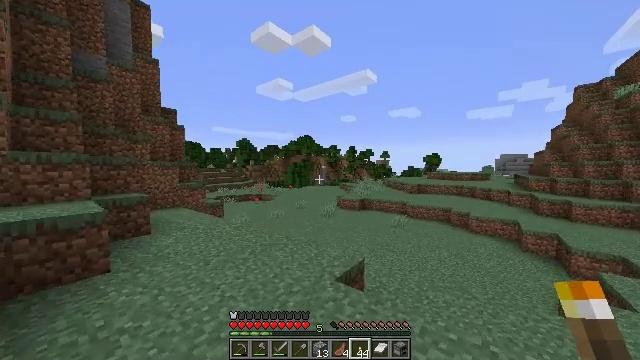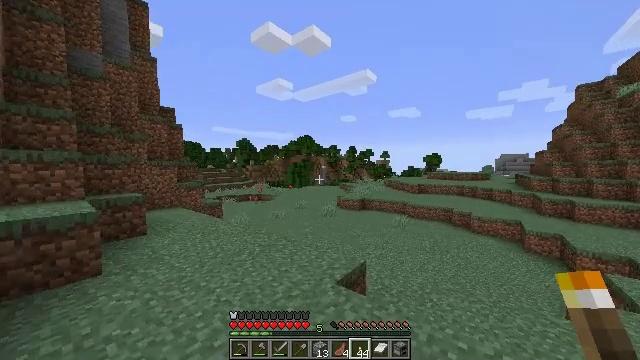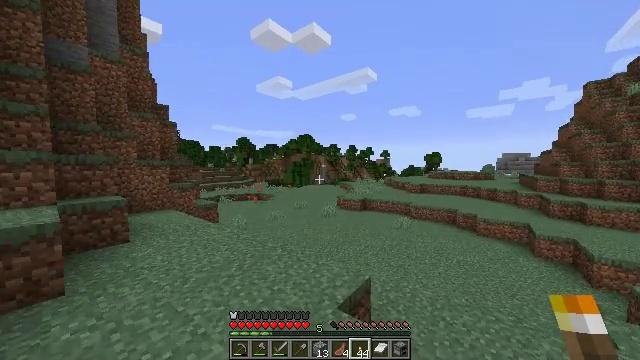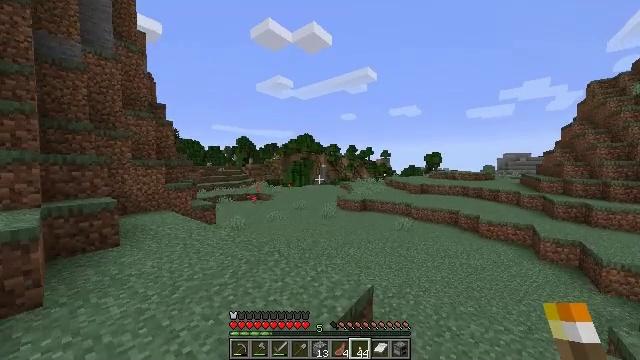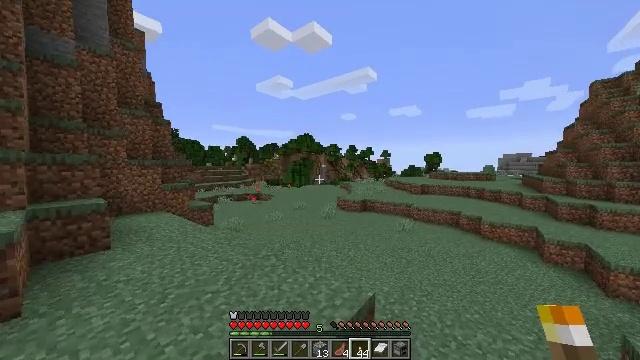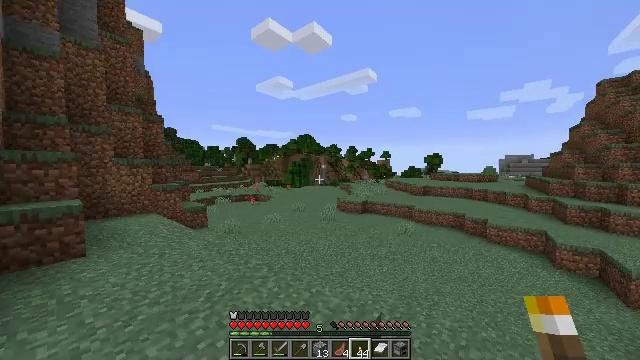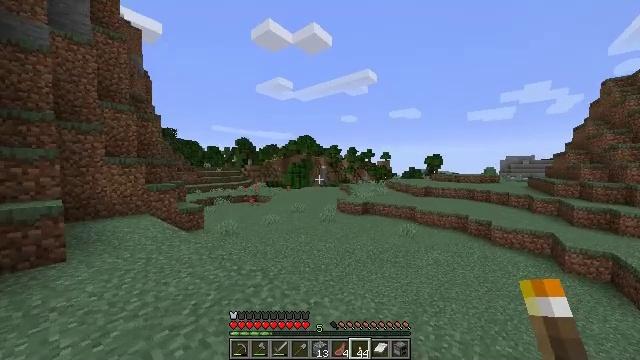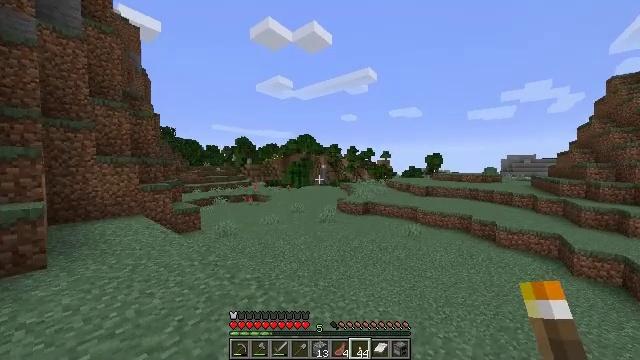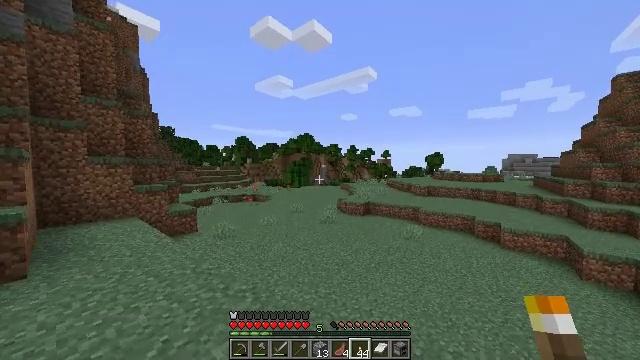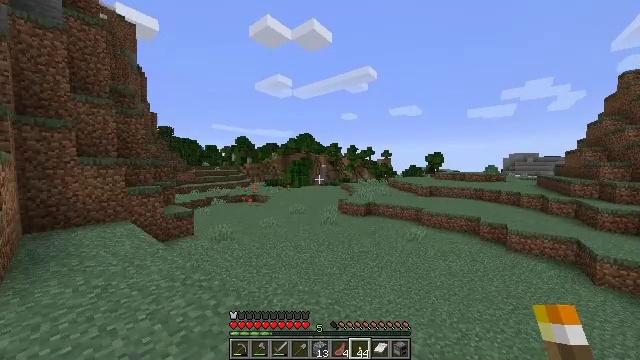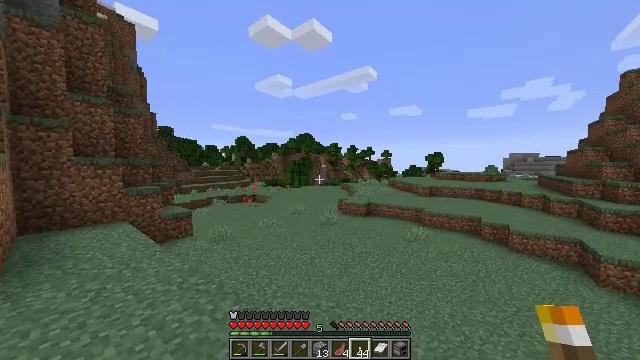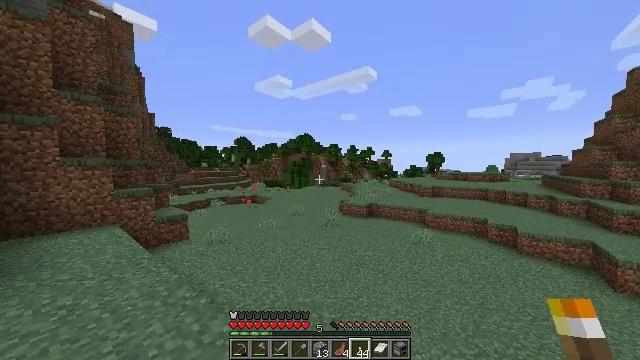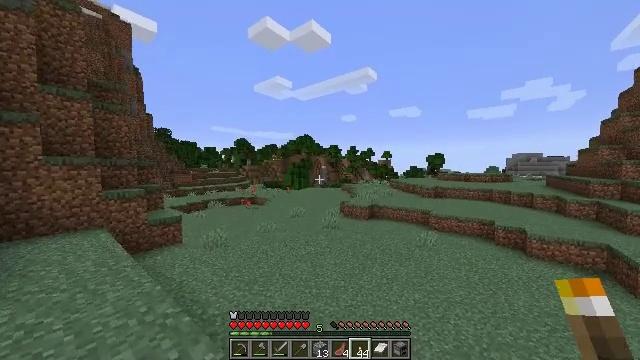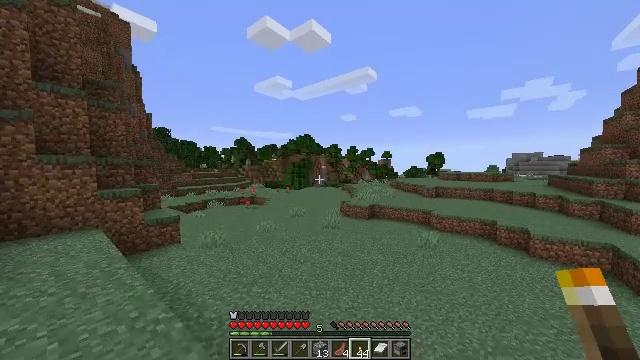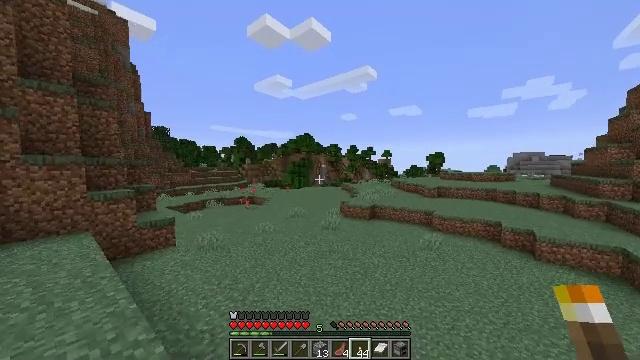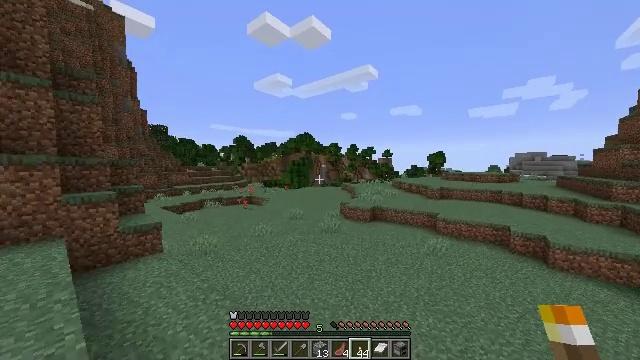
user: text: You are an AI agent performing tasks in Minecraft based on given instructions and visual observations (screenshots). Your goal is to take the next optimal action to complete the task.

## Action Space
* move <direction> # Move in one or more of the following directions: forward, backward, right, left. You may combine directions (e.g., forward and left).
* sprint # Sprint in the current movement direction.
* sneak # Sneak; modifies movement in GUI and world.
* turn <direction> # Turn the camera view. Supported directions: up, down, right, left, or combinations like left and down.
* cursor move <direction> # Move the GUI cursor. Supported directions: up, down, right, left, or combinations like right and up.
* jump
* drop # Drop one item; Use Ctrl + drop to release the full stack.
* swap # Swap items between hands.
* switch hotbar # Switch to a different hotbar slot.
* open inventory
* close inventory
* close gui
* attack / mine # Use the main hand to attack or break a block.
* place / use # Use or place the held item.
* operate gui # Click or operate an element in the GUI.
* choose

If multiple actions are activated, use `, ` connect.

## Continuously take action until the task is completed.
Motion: motion action
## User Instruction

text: Collect lilac by left-clicking.
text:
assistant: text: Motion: move forward, sprint
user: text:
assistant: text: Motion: move forward, sprint
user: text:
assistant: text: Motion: move forward, sprint
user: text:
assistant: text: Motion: move forward, sprint
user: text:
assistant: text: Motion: move forward, sprint
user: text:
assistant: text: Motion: move forward, sprint
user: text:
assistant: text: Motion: move forward, sprint
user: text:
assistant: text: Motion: move forward, sprint
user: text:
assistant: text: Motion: move forward, sprint
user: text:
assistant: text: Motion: move forward, sprint
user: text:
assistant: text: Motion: move forward, sprint
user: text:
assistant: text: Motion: move forward, sprint
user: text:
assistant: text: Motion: move forward, sprint
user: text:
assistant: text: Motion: move forward, sprint
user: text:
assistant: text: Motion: move forward, sprint
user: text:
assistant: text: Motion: move forward, sprint
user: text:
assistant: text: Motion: move forward, sprint
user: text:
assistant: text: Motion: move forward, sprint
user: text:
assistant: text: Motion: move forward, sprint
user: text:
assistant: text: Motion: move forward, sprint
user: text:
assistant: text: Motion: move forward, sprint
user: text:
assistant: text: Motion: move forward, sprint
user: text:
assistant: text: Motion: move forward, sprint
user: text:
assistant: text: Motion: move forward, sprint
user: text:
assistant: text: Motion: move forward, sprint
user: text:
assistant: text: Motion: move forward, sprint
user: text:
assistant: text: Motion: move forward, sprint
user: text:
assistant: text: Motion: move forward, sprint
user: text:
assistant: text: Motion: move forward, sprint
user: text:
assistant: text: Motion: move forward, sprint